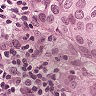
Metastatic tissue present: yes